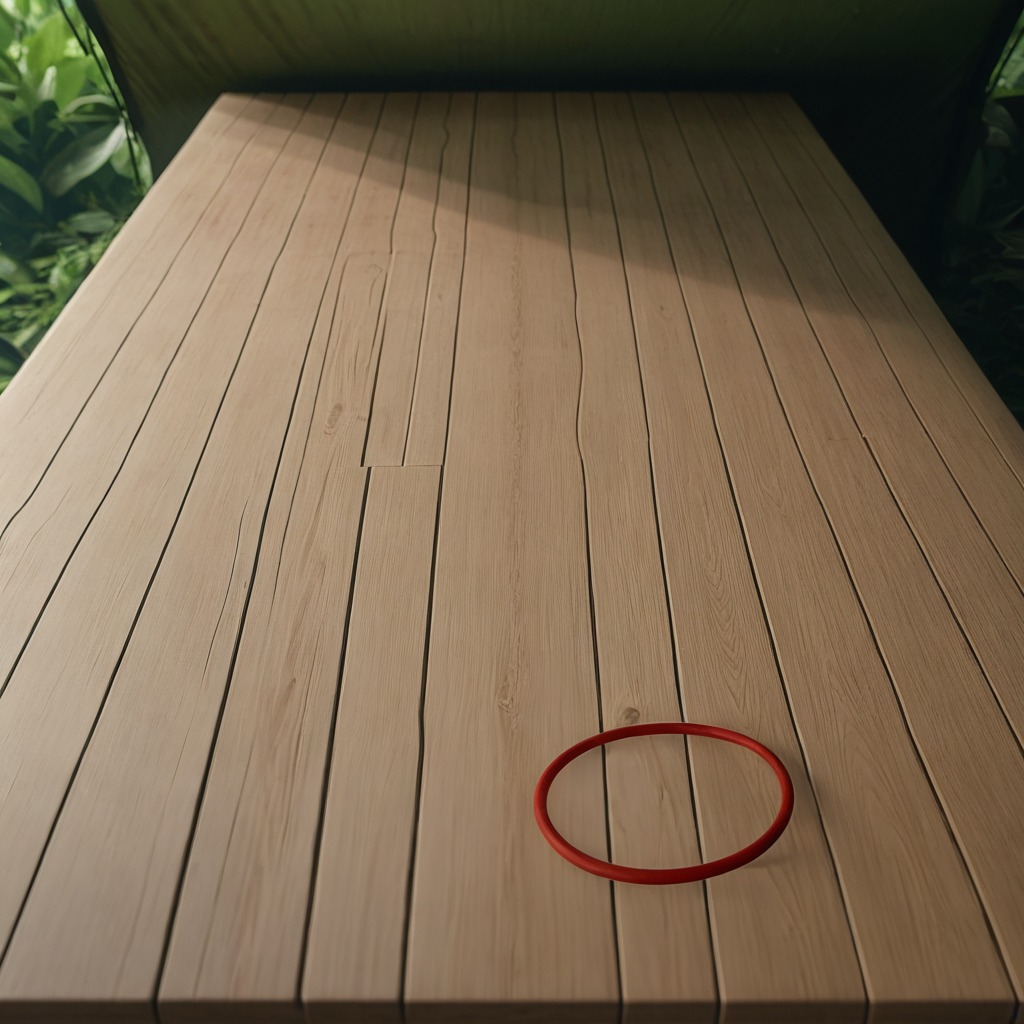
A rubber O-ring is lying on the wooden table inside a jungle field workshop tent.